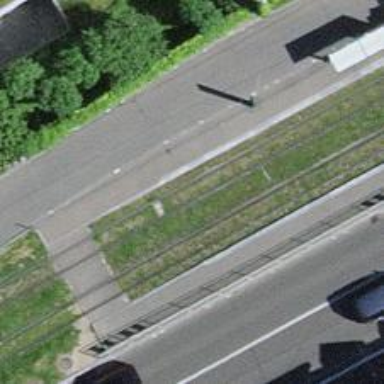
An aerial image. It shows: Tram stop with public transport stop position.